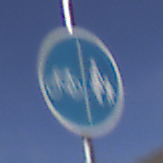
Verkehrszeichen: GetrennterRadUndGehwegRadwegLinks
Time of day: Midday
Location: Outdoor (Nature)
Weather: Clear
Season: NotSpecified
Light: Natural